Question: At each time, any colored ball can be exchanged with the white ball. How many such exchanges are needed at least to make all the red balls arranged in front of the blue balls and blue balls in front of the yellow balls (white ball positions are arbitrary)?
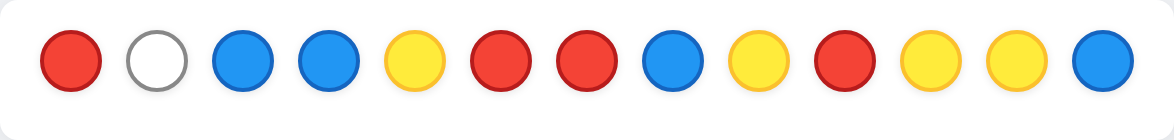
Answer: 7